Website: home-depot
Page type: billing-address
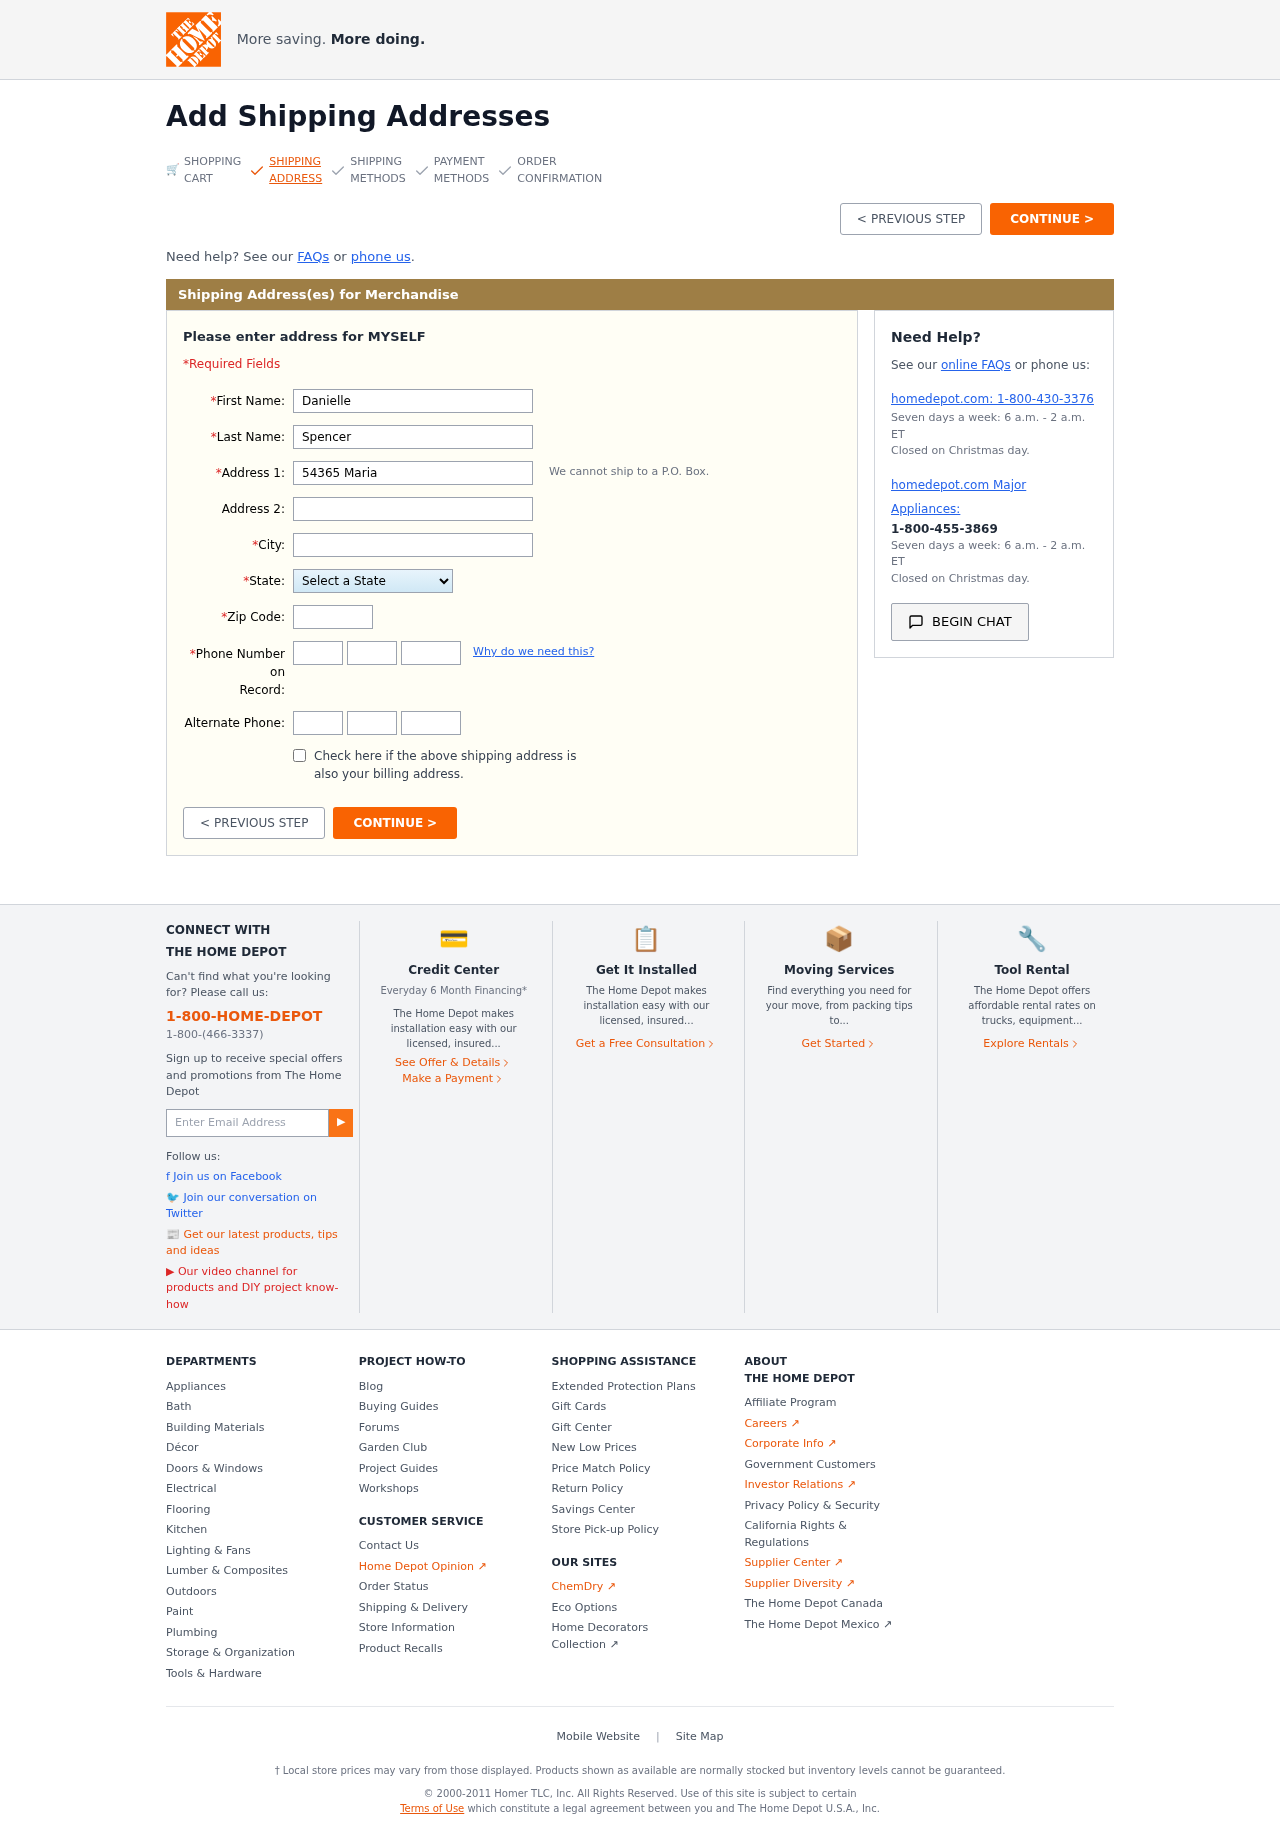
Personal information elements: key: PII_STATE
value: Illinois
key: PII_FIRSTNAME
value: Danielle
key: PII_LASTNAME
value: Spencer
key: PII_STREET
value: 54365 Maria Land Apt. 337
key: PII_STREET2
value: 81002 Fuentes Summit Suite 652
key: PII_CITY
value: New Lindsaymouth
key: PII_POSTCODE
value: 04160
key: PII_PHONE_AREA
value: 902
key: PII_PHONE_PREFIX
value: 552
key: PII_PHONE_LINE
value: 9933